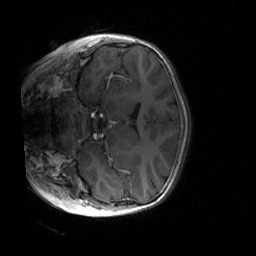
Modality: T1w
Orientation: coronal
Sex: female
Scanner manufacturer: siemens
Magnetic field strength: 3 T
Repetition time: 1.9 s
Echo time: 0.00243 s